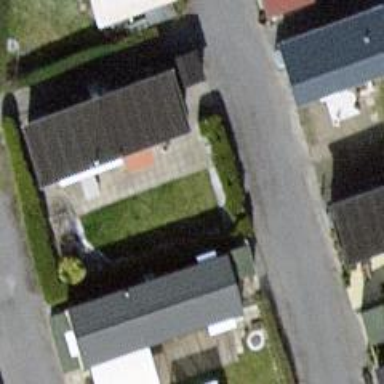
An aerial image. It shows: Static caravan.